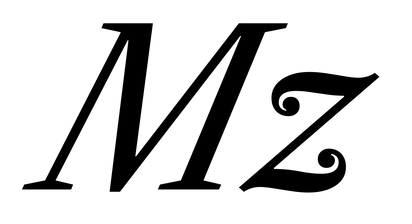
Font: LibreCaslonText-Italic_Italic